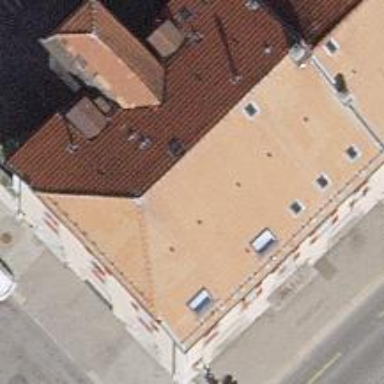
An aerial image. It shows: Apartments building with side-hipped roof.